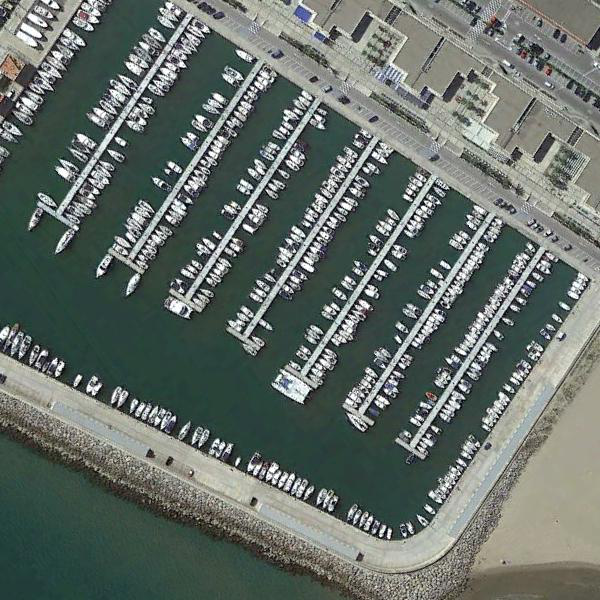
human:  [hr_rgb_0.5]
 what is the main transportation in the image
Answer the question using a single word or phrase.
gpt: ship